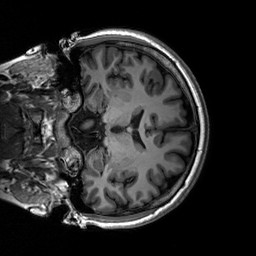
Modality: T1w
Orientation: coronal
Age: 25
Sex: female
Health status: healthy
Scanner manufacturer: siemens
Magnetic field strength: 3 T
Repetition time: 2.3 s
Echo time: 0.00236 s